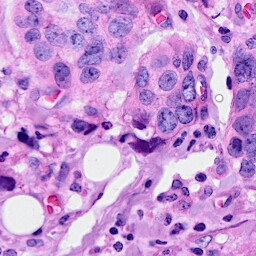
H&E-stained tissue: Breast